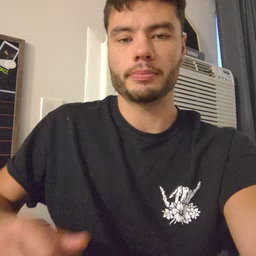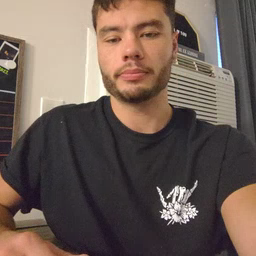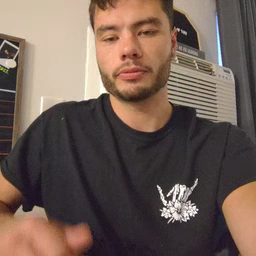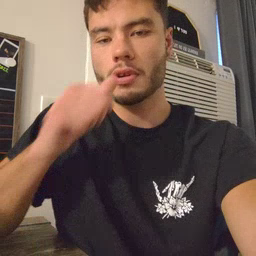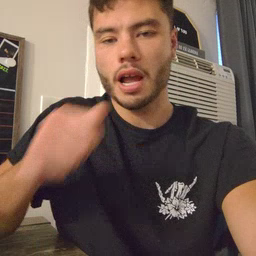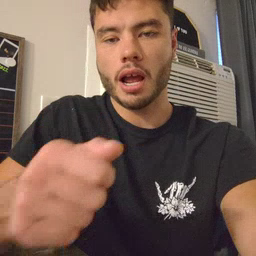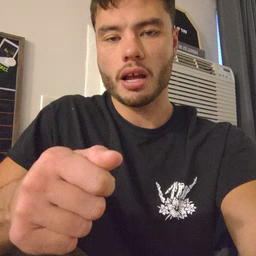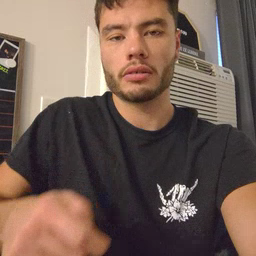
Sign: hide